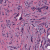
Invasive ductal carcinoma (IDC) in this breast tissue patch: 1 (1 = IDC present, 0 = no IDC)